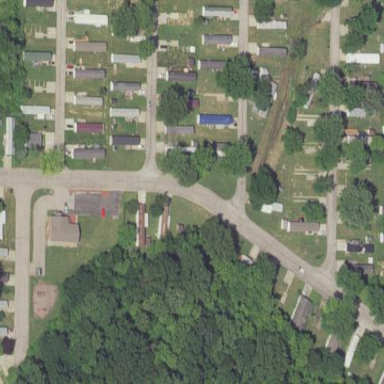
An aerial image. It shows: Residential area known as trailer park.